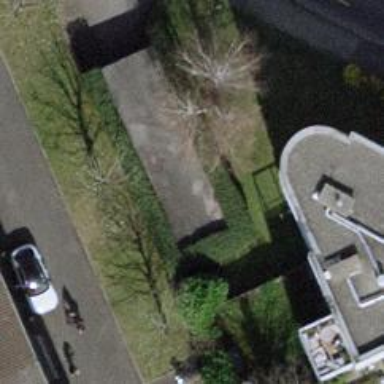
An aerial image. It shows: Driveway tunnel under the road.